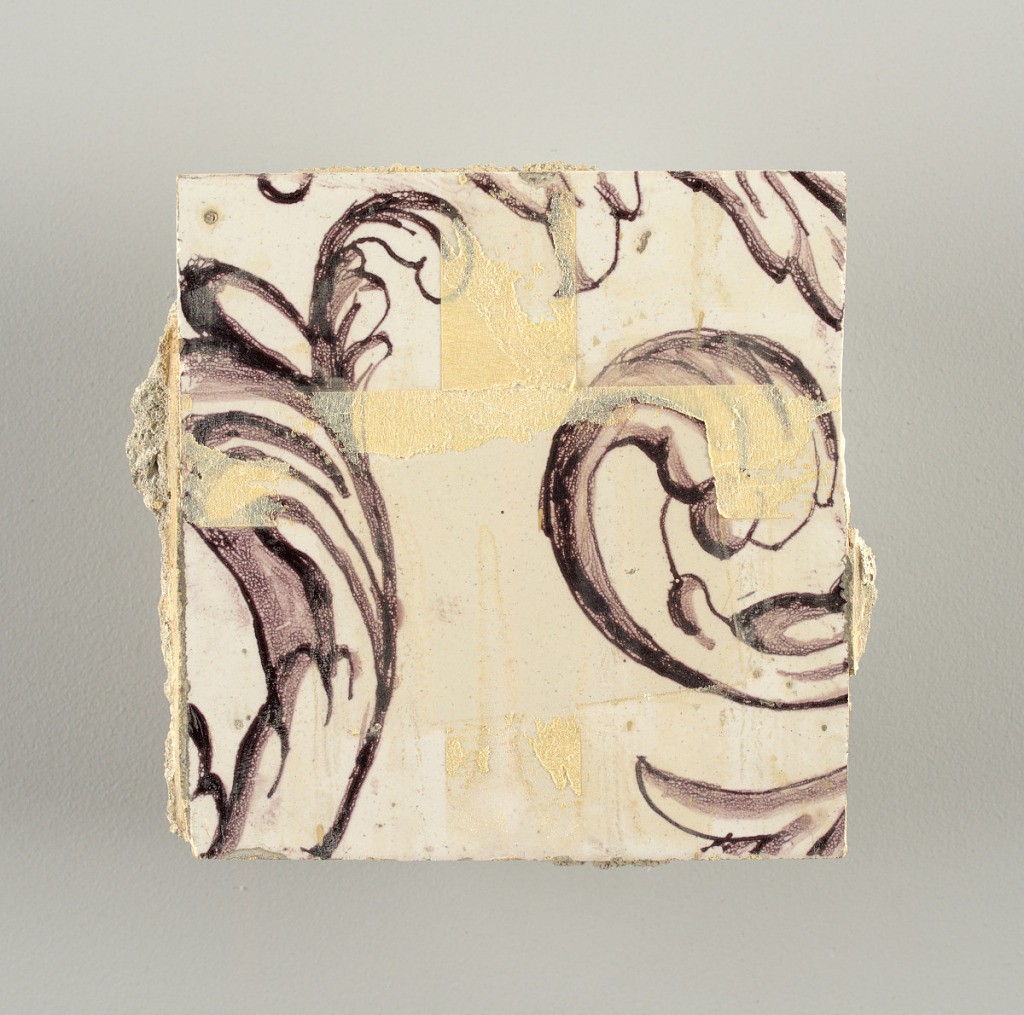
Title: Wall facing
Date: ca. 1725
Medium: tin-glazed earthenware, underglaze
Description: Two vertical rectangles, twenty-three tiles high.  A) Nine tiles wide at top; seven tiles wide at bottom.  B) Ten and one-half tiles wide.

Arabesque design of foliage.  A) with centered figure of Justice under a canopy.  B) with centered urn.